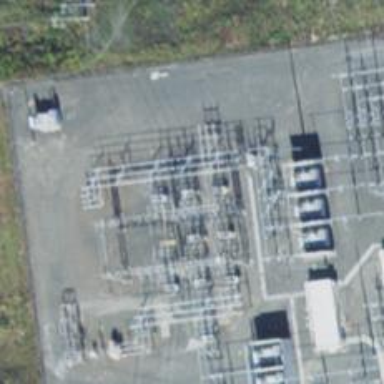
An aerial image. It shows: Switch for power supply.